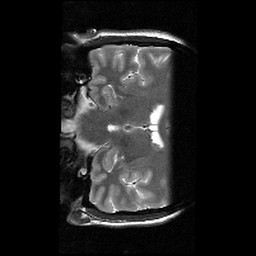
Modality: T2w
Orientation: coronal
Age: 23
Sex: female
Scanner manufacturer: siemens
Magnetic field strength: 3 T
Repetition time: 6.71 s
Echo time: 0.064 s